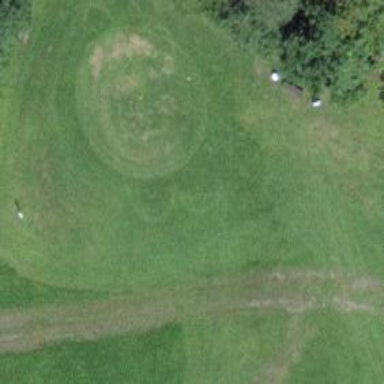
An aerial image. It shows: Golf tee on grassy land.